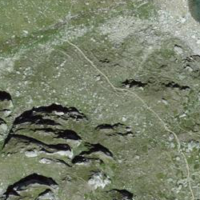
EUNIS habitat code: 26
Species observed at this site:
Rhododendron ferrugineum
Phoenicurus ochruros
Huperzia selago